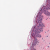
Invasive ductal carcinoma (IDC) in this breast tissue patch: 0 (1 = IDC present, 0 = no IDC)